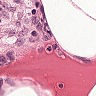
Metastatic tissue present: no